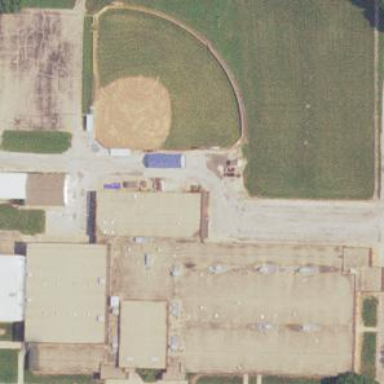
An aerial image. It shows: School building.